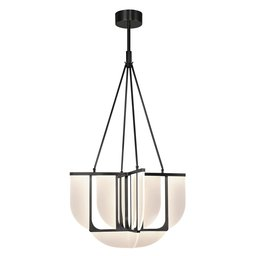
Label: lighting